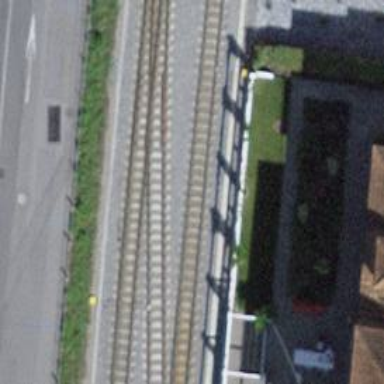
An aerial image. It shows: Narrow-gauge railway siding with electrified contact lines. It consists of one track.